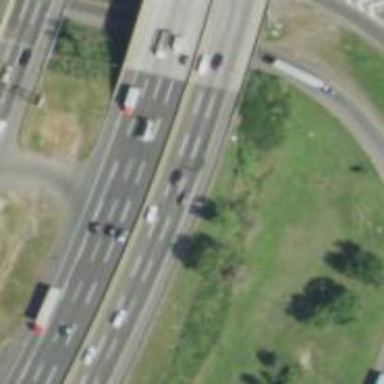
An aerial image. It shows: Motorway.